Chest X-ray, PA view. Patient: 39 years old, sex F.
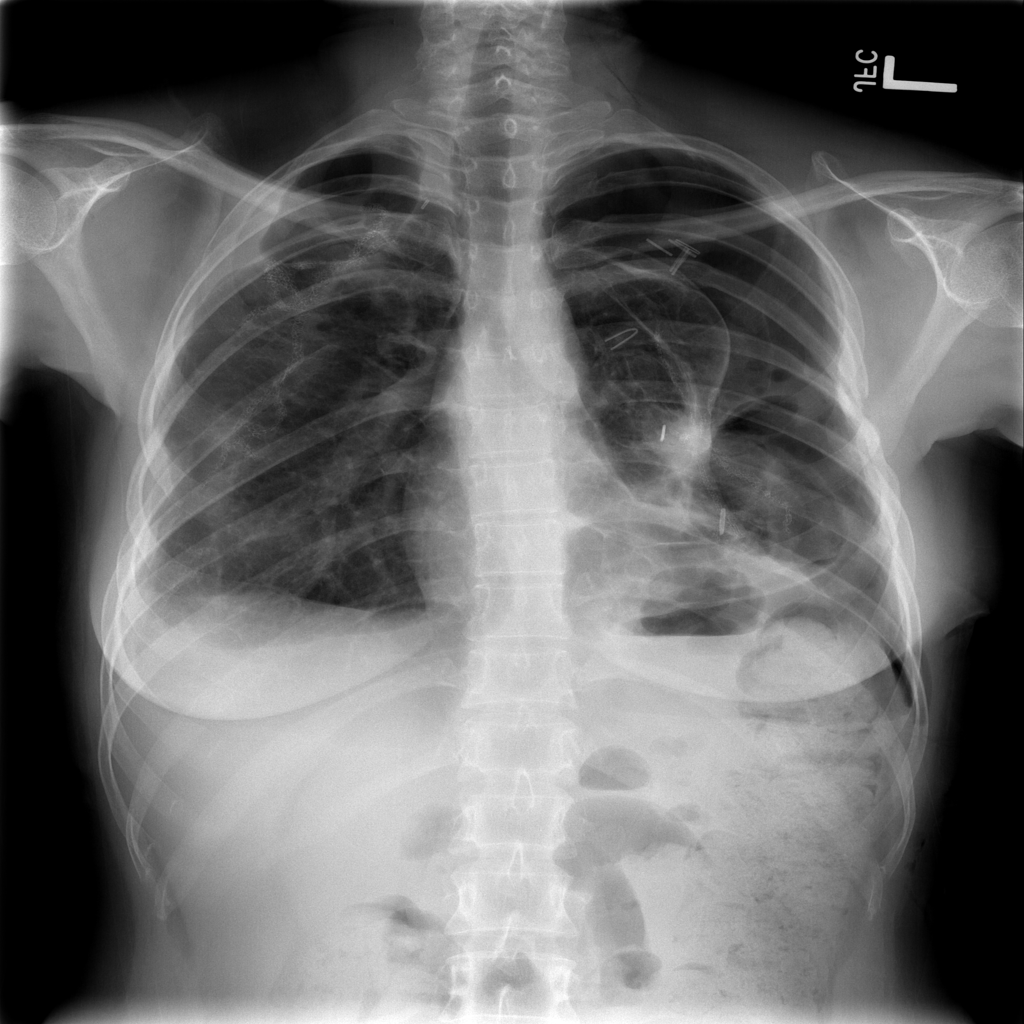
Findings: Pneumothorax